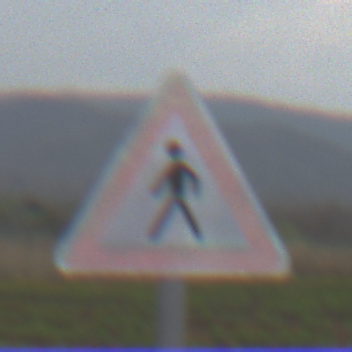
Verkehrszeichen: FussgaengerRechts
Umgebung: Outdoor, Nature
Tageszeit: Midday
Wetter: PartlyCloudy
Licht: Natural
Jahreszeit: NotSpecified
Kontrast: LowContrast